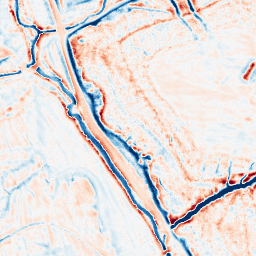
Category: edge_preserving
Decomposition family: bilateral
Decomposition parameters: d: 15
sigma_color: 100
sigma_space: 50
Upsampling method: quartic
Upsampling parameters: scale: 4
Upsampling scale: 4